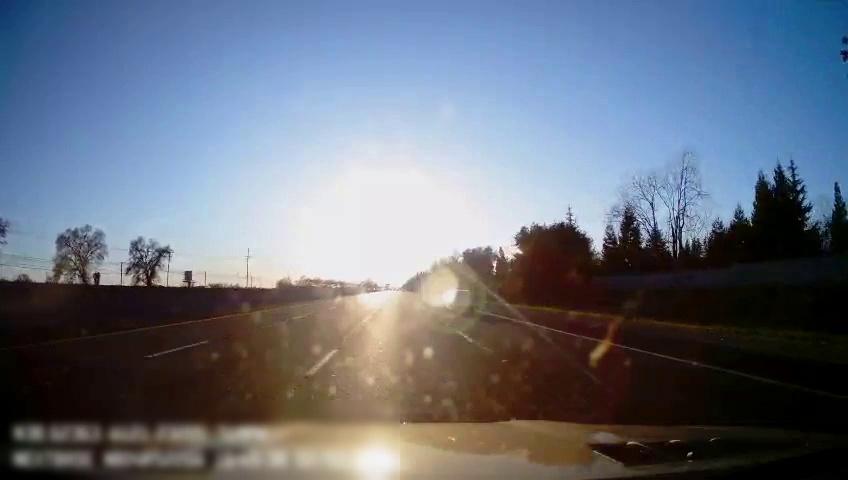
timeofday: Day
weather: Sunny
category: Drivable Space
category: Vehicles | Car
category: Vehicles | SUV
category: Lanes | Alternate Lane
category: Lanes | Alternate Lane
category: Lanes | Current Lane
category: Lanes | Current Lane
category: Lanes | Alternate Lane